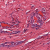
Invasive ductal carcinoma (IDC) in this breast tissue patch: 0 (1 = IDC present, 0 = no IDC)